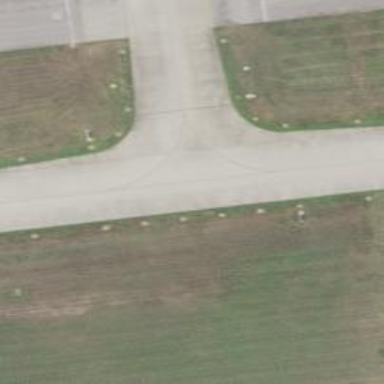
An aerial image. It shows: View of taxiway at the airport.